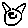
Label: cat